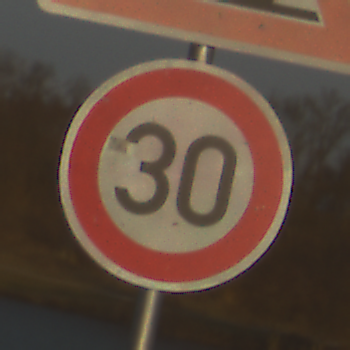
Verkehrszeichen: Geschwindigkeit30
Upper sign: SteinschlagLinks
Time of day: SunriseSunset
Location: Outdoor (RoadRail)
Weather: PartlyCloudy
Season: NotSpecified
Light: Natural